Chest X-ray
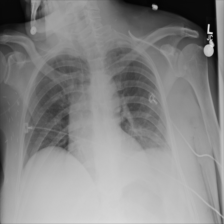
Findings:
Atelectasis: negative
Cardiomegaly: negative
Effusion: negative
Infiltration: negative
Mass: negative
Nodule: negative
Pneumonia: negative
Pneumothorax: negative
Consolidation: negative
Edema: negative
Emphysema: negative
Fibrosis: negative
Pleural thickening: negative
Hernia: negative